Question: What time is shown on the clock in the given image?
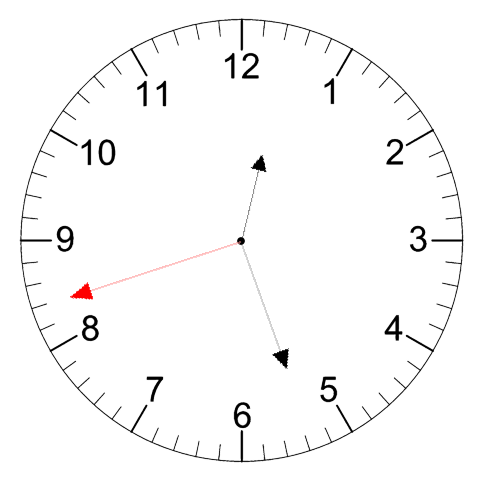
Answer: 12:26:42